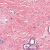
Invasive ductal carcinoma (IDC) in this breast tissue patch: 0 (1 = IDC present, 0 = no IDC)